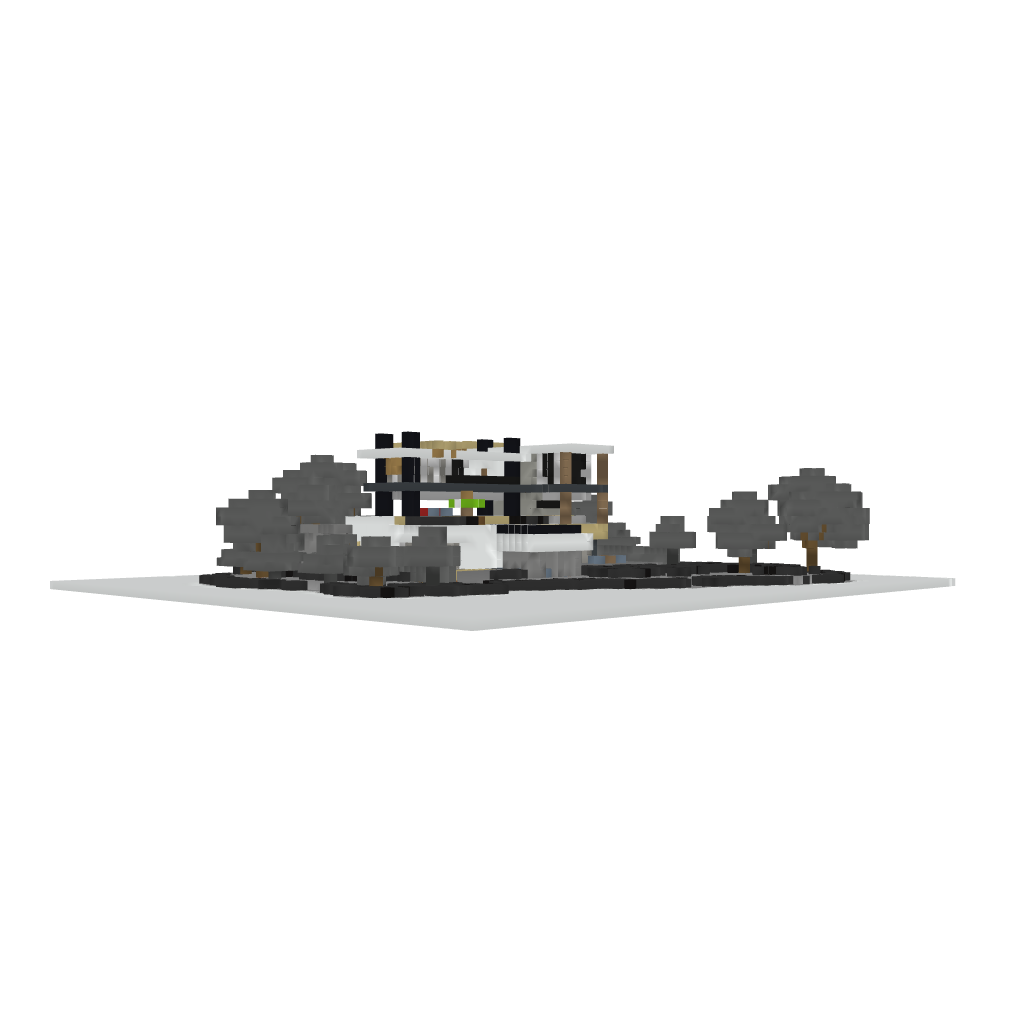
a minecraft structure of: Luxury House #1